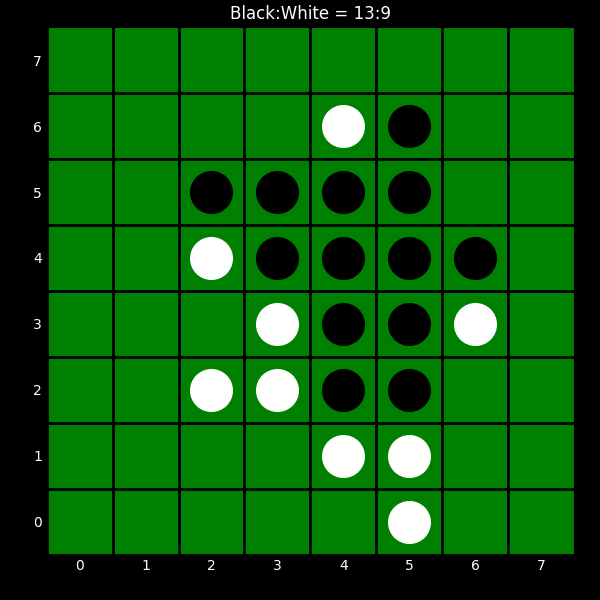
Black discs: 13
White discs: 9